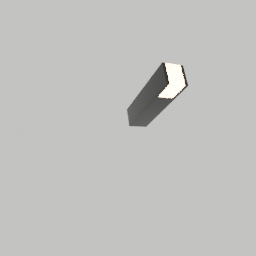
Label: lighting